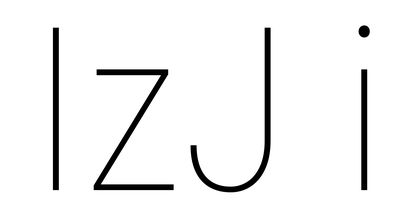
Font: Roboto_Condensed_Thin